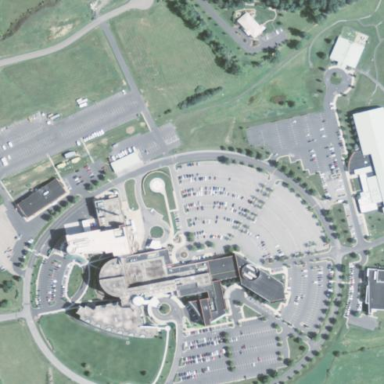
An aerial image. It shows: Hospital providing healthcare services.